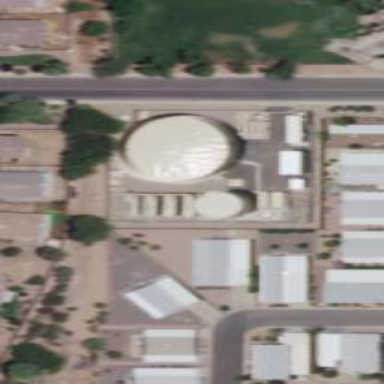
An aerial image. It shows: Man-made water works facility.